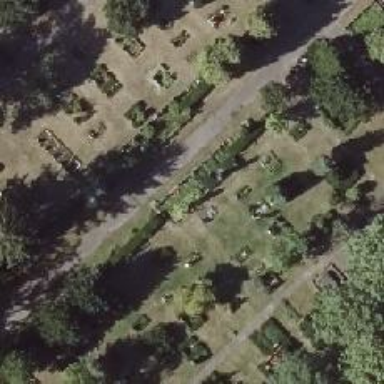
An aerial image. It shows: Historic tomb in cemetery.